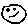
Label: smiley face